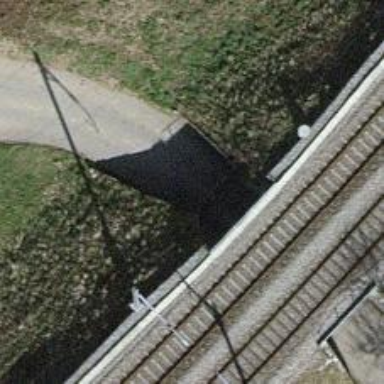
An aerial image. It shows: Unclassified road with tunnel.